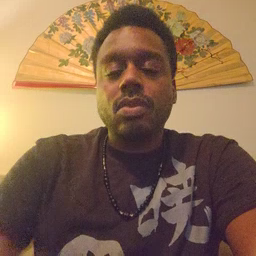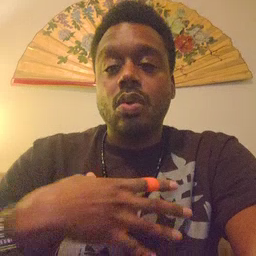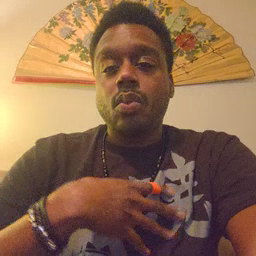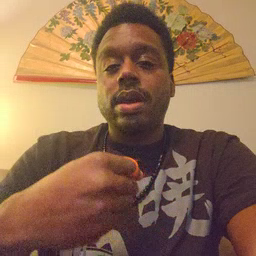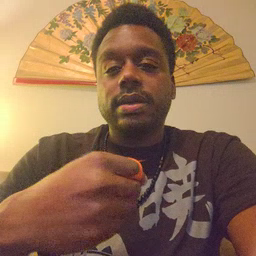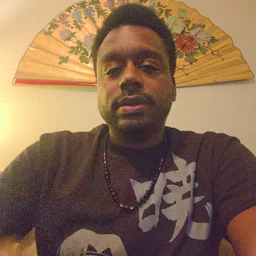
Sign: white